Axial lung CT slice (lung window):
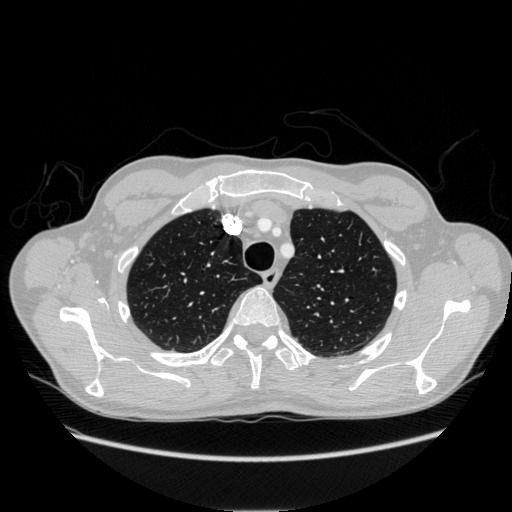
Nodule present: no